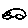
Label: car